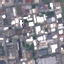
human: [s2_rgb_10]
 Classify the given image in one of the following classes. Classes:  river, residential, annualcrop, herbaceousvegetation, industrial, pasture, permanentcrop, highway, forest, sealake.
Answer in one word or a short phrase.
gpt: Industrial